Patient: sex M, age 25
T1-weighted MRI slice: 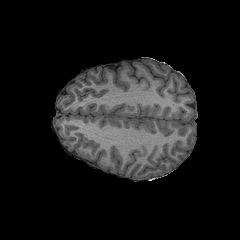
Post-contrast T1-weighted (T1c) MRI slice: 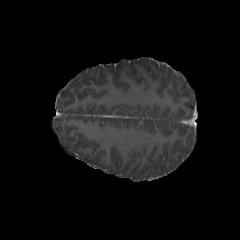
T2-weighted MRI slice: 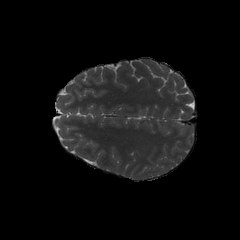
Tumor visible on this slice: no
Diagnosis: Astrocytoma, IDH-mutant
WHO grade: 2